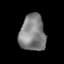
Tissue: lung
Cell type: Epithelial cells
Senescence score: 0.2174
Nuclear area (px): 914
Mean DAPI intensity: 129.602